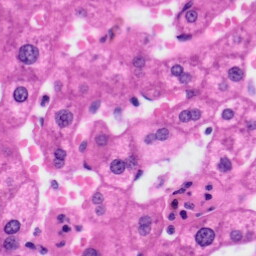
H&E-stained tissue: Liver